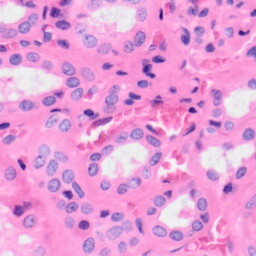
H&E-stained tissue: Kidney